Field crop: maize
Growth stage: 2
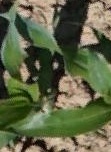
Species: maize